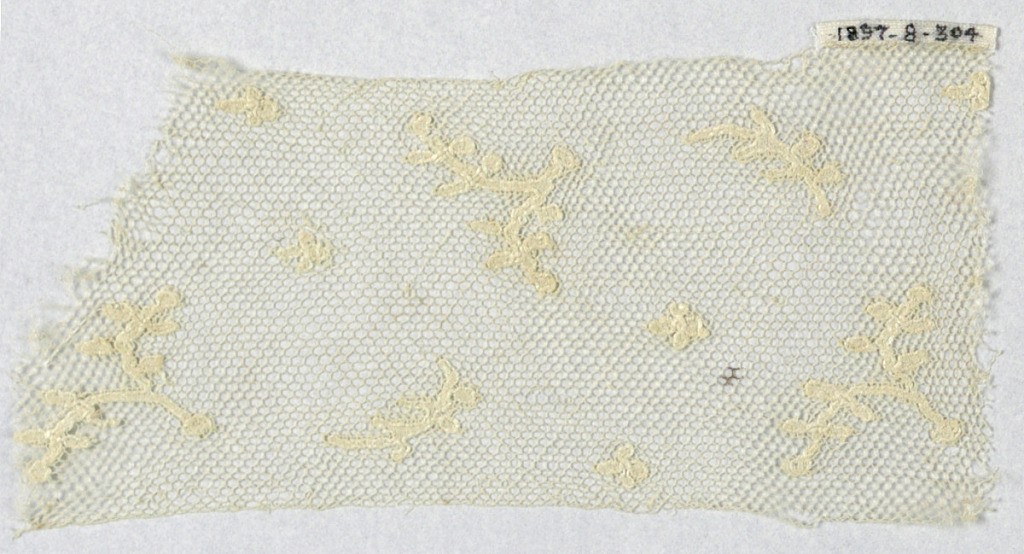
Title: Fragment
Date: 19th century
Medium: linen Technique: bobbin lace (Lille-style with heavy outlining thread)
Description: Fragment of Lille type bobbin lace, with tiny branches and quatrefoils.